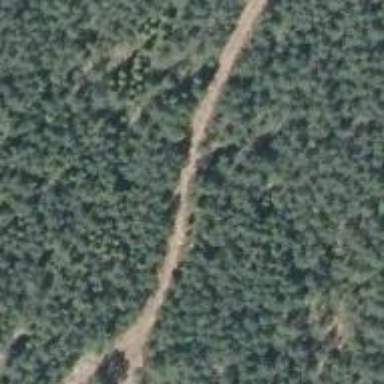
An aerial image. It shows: Track with grade5 tracktype.